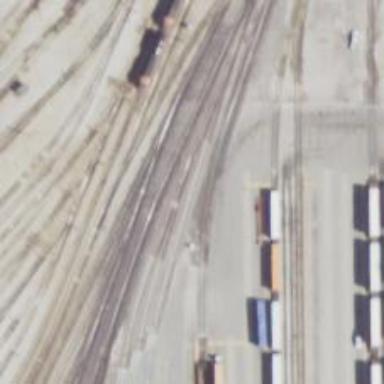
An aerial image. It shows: Abandoned railway yard.